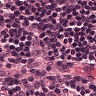
Metastatic tissue present: no